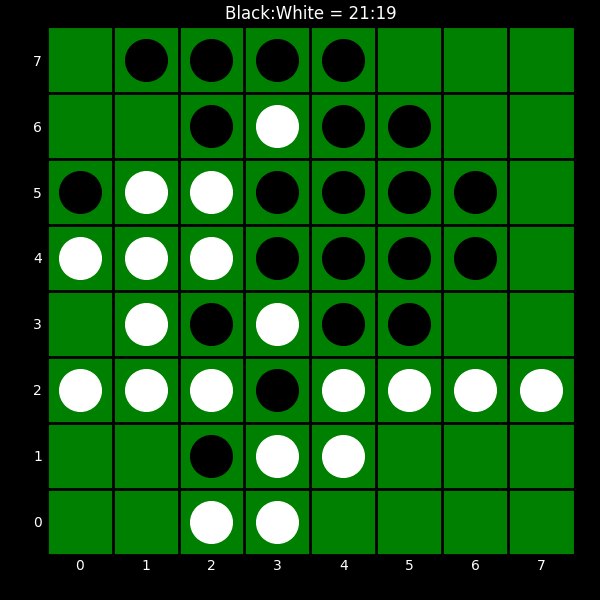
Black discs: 21
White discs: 19